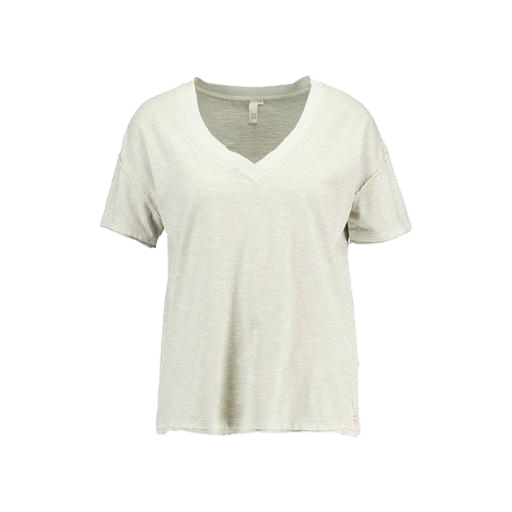
white v-neck t-shirt only macy, slub v-neck tee, v neck t-shirt slub, white background